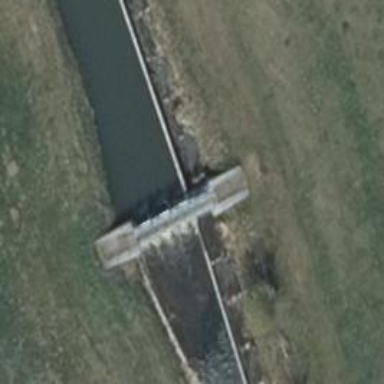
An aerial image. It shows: Weir along the waterway.